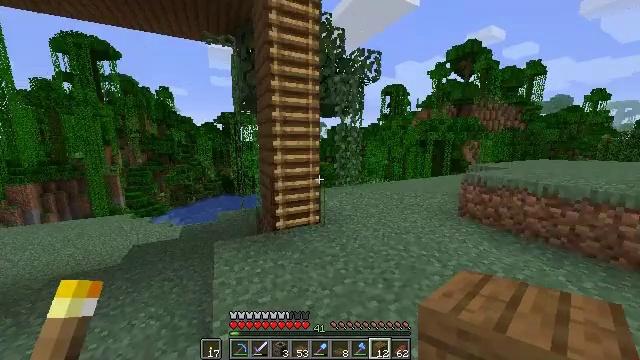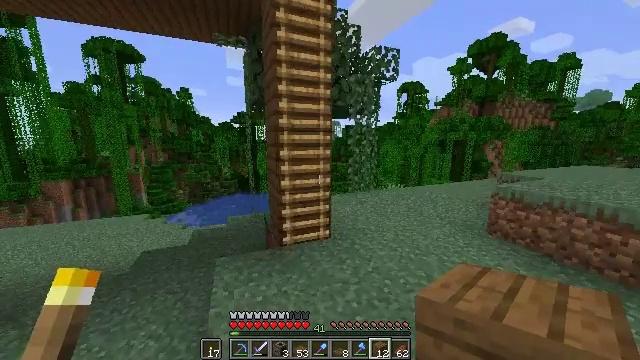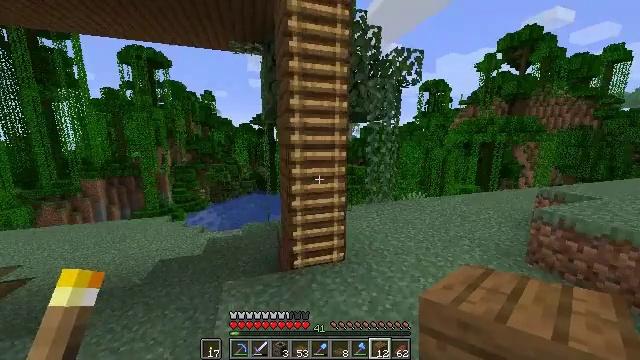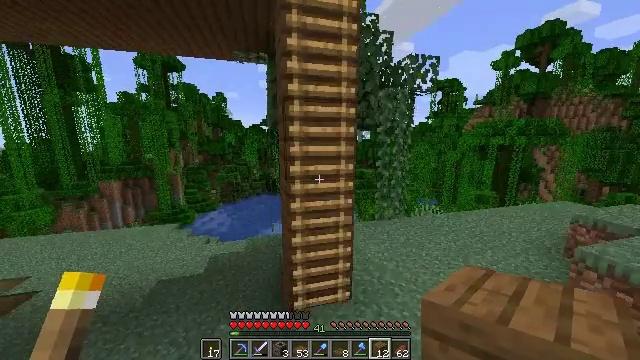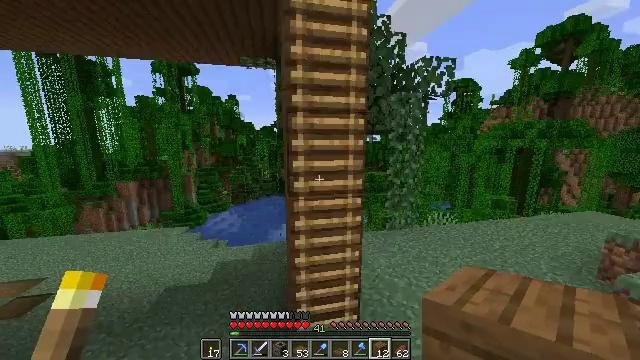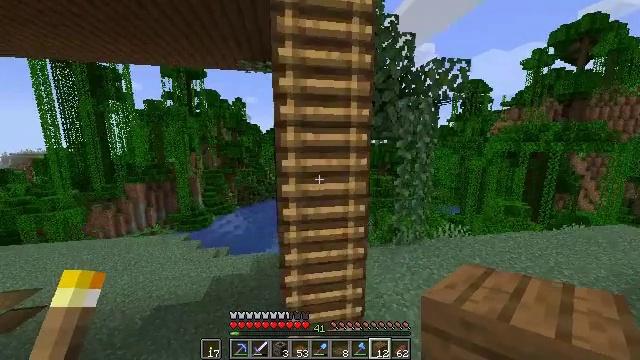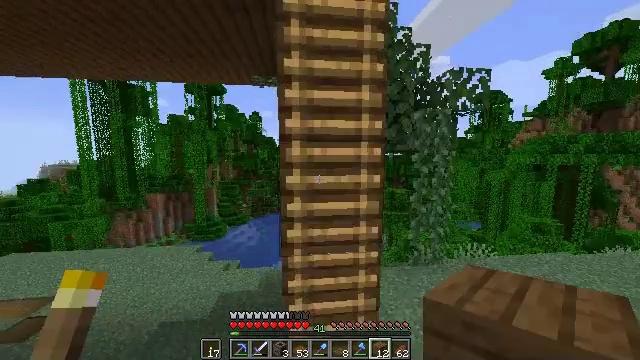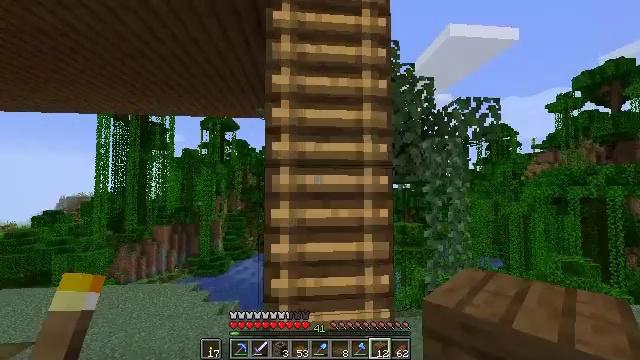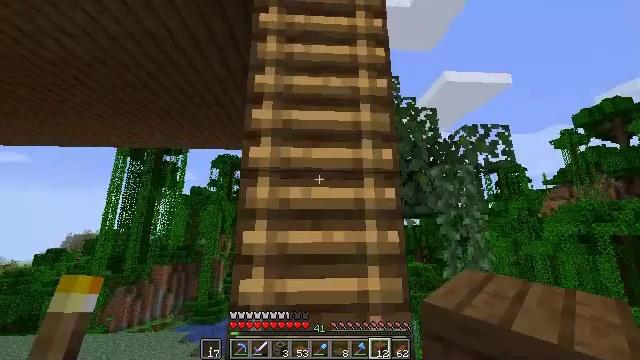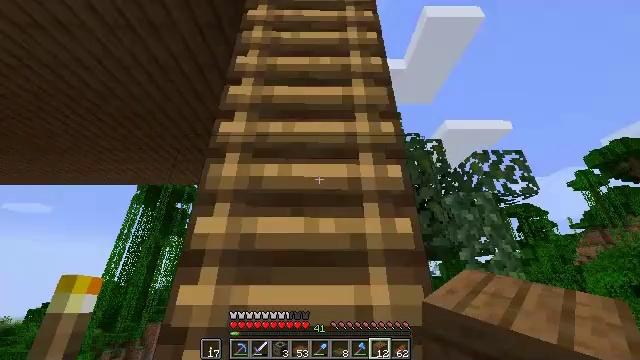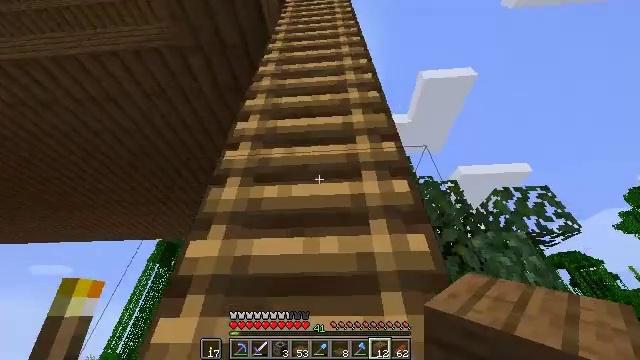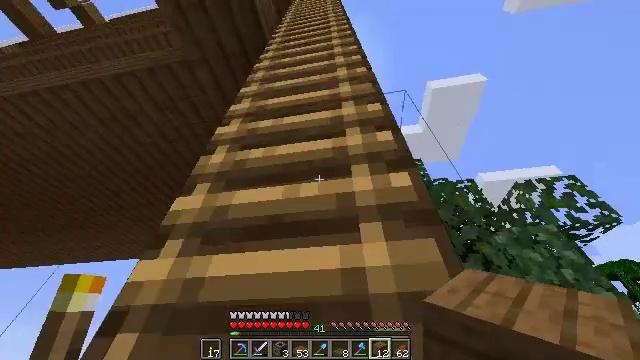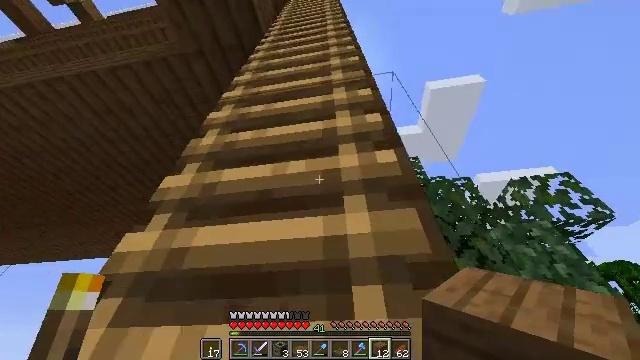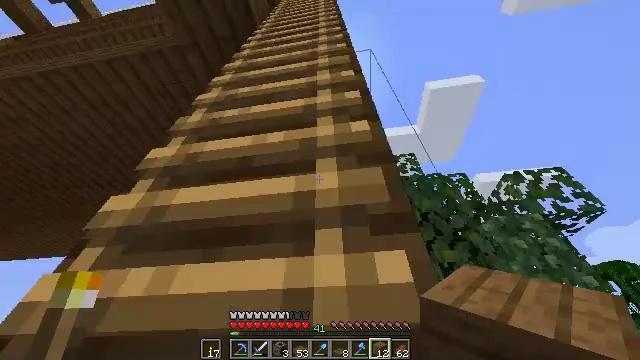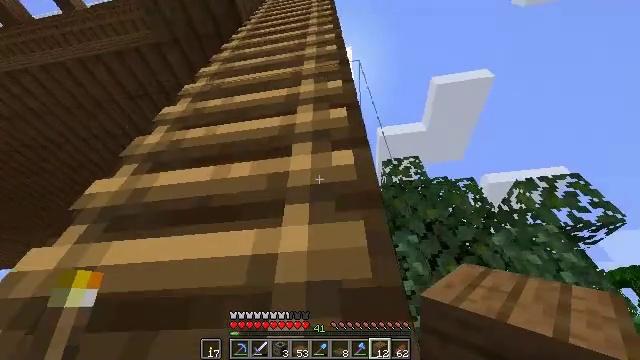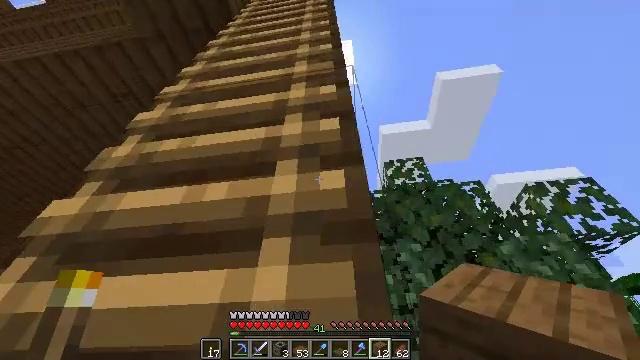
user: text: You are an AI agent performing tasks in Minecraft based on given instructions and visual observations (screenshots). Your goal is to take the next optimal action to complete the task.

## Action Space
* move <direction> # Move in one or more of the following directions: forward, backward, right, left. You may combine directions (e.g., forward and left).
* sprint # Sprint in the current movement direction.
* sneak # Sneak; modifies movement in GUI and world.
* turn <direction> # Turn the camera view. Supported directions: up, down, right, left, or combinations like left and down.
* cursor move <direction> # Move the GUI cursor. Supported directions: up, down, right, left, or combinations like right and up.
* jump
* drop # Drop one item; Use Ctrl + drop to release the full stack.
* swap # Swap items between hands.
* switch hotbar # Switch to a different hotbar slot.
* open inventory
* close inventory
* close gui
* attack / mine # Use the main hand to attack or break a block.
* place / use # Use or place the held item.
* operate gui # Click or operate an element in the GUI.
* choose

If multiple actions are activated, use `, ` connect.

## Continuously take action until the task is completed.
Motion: motion action
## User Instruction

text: Open a crafting table and make a rabbit stew.
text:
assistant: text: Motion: move forward, sprint, turn left, jump
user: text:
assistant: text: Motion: move forward, sprint, turn left, jump
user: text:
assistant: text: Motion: move forward, turn left, jump
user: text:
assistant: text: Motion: move forward, turn left, jump
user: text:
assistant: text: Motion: move forward, turn left
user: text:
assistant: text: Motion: move forward, turn left and up
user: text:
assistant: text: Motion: move forward, turn left and up
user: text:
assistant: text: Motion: move forward, sprint, turn left and up
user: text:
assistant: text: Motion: move forward, sprint, turn left and up
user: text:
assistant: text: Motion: move forward, sprint, turn left and up
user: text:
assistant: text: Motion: move forward, sprint, turn left and up
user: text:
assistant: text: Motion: move forward, jump
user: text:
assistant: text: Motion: move forward, jump
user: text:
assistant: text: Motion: move forward, jump
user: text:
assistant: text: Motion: move forward, jump
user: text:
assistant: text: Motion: move forward, turn left, jump
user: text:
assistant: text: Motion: move forward, turn up, jump
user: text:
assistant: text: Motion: move forward, sprint, turn right and up, jump
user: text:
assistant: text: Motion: move forward, sprint, turn up, jump
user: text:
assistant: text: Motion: move forward, sprint, turn left and up, jump
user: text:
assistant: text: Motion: move forward, sprint, turn up, jump
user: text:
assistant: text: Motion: move forward, sprint, jump
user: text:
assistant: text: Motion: move forward, jump
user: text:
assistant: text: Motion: move forward, jump
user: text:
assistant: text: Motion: move forward, sprint, jump
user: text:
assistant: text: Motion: move forward, sprint, jump
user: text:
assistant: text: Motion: move forward, sprint, jump
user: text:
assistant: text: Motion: move forward, jump
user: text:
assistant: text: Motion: move forward, jump
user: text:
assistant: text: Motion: move forward, jump